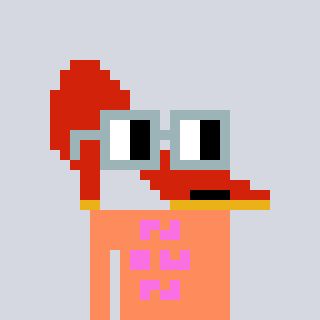
a pixel art character with square dark gray glasses, a highheel-shaped head and a peachy-colored body on a cool background